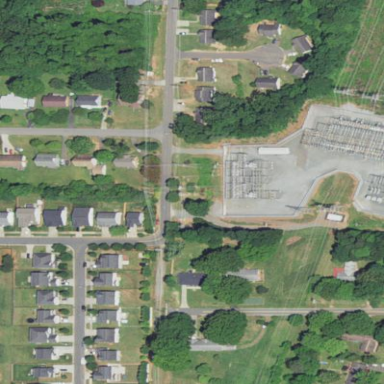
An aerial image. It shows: There is distribution substation enclosed by fence.